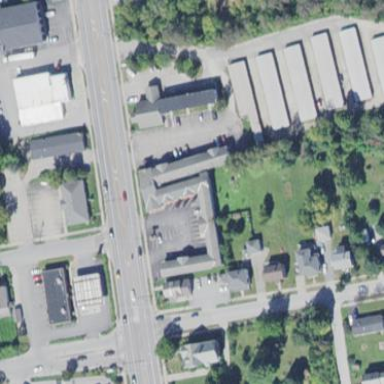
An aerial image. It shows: Building that is motel.